Field crop: tomato
Growth stage: 1
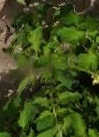
Species: tomato